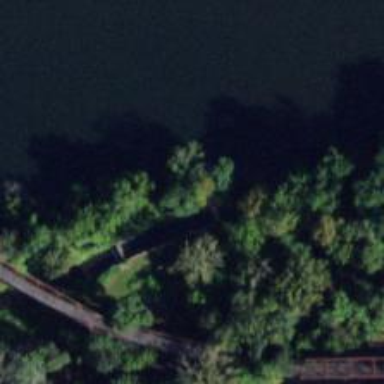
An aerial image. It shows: Lock gate along waterway.